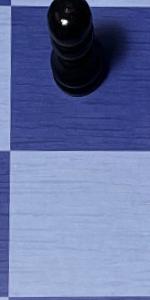
Label: Empty